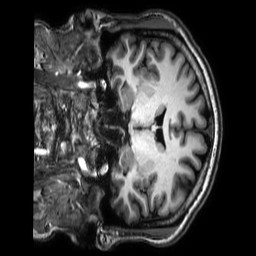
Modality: T1w
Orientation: coronal
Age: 32
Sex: male
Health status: healthy
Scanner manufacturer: philips
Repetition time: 0.009 s
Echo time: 0.004 s